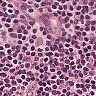
Metastatic tissue present: no